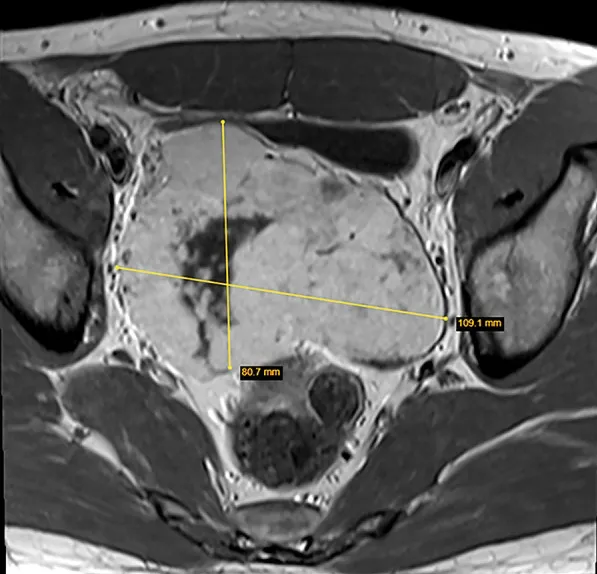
T1 transverse image of the pelvis with the tumor measured.
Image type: radiology (mri)